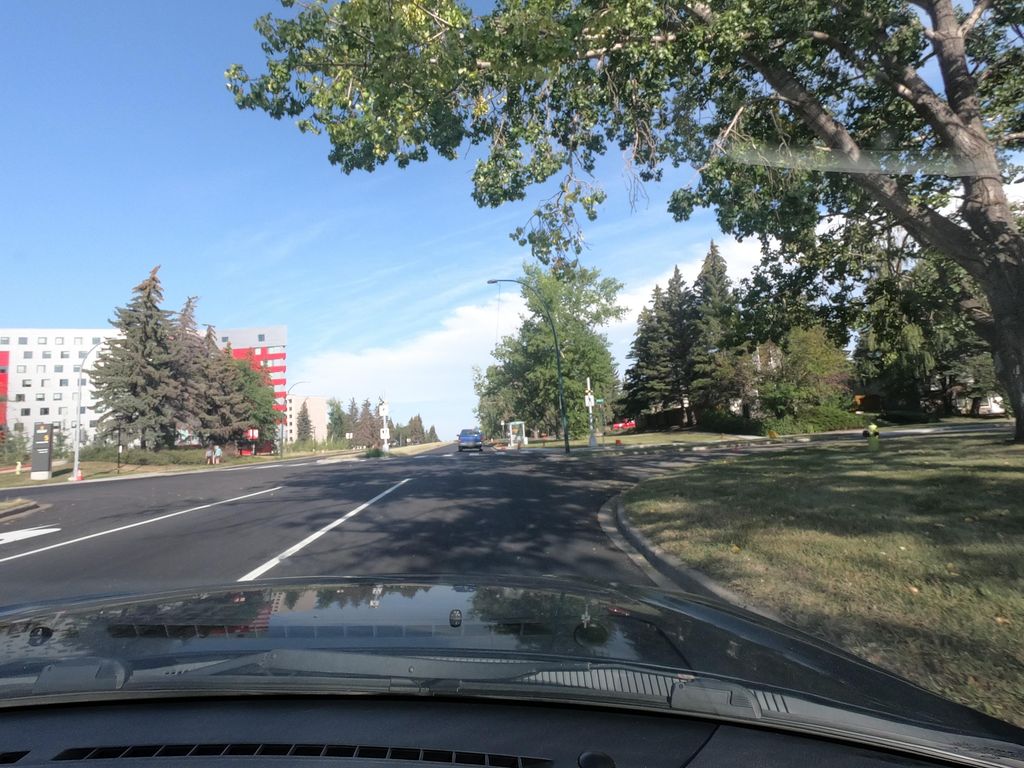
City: calgary